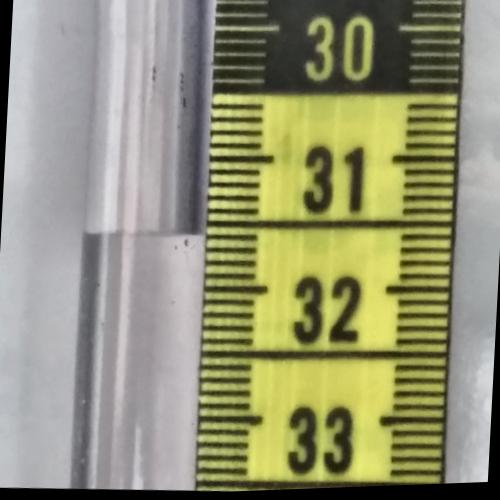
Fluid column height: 31.6 cm